Question: I'm trying to create a flowchart with jsPlumb. I have two elements and I want to connect them with a line. I want a line, but not a huge dot as I currently have. I've tried setting the radius of the dot everywhere I can, but it seems unaffected and remains at the default 20px. What am I doing wrong?
'''
<div id="start">Start</div>
<div id="msgtype">Lorem ipsum dolor sit amet</div>
jsPlumb.importDefaults({
Endpoints : [ [ 'Dot', {radius:1} ], [ 'Dot', { radius:1 } ]]
});
var connectorPaintStyle = {
lineWidth:4,
fillStyle:'#333333',
joinstyle:'round',
outlineWidth:0,
radius: 1,
}
var eleStart = jsPlumb.addEndpoint('start', {
isSource:true,
isTarget:false
});
var eleMsgtypeTop = jsPlumb.addEndpoint('msgtype', {
isTarget:true,
parameters:{
endpoint:'dot',
radius: 1
},
anchor: 'TopCenter',
radius: 1,
connectorStyle:connectorPaintStyle
});
jsPlumb.connect({ source:eleStart,
target:eleMsgtypeTop,
connectorStyle:connectorPaintStyle,
endpoint:[ 'Dot', { radius:1, hoverClass:'myEndpointHover' }],
connectorStyle:connectorPaintStyle
});
'''
Producing this:

<URL>
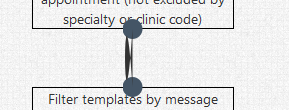
Answer: Try this: <URL>
'''
;(function () {
window.jsPlumbDemo = {
init: function () {
jsPlumb.importDefaults({
DragOptions: {
cursor: "pointer",
zIndex: 2000
},
HoverClass: "connector-hover"
});
var connectorStrokeColor = "rgba(50, 50, 200, 1)",
connectorHighlightStrokeColor = "rgba(180, 180, 200, 1)",
hoverPaintStyle = {
strokeStyle: "#7ec3d9"
};
var connection1 = jsPlumb.connect({
source: "start",
target: "msgtype",
connector: "Bezier",
cssClass: "c1",
endpoint: "Blank",
endpointClass: "c1Endpoint",
anchors: ["BottomCenter", [0.75, 0, 0, -1]],
paintStyle: {
lineWidth: 6,
strokeStyle: "#a7b04b",
outlineWidth: 1,
outlineColor: "#666"
},
endpointStyle: {
fillStyle: "#a7b04b"
},
hoverPaintStyle: hoverPaintStyle
});
// make all .window divs draggable
jsPlumb.draggable(jsPlumb.getSelector(".window"));
}
};
})();
jsPlumb.bind("ready", function () {
jsPlumb.init();
// chrome fix.
document.onselectstart = function () {
return false;
};
// render mode
var resetRenderMode = function (desiredMode) {
var newMode = jsPlumb.setRenderMode(desiredMode);
$(".rmode").removeClass("selected");
$(".rmode[mode='" + newMode + "']").addClass("selected");
$(".rmode[mode='canvas']").attr("disabled", !jsPlumb.isCanvasAvailable());
$(".rmode[mode='svg']").attr("disabled", !jsPlumb.isSVGAvailable());
$(".rmode[mode='vml']").attr("disabled", !jsPlumb.isVMLAvailable());
//var disableList = (newMode === jsPlumb.VML) ? ",.rmode[mode='svg']" : ".rmode[mode='vml']";
// $(disableList).attr("disabled", true);
jsPlumbDemo.init();
};
$(".rmode").bind("click", function () {
var desiredMode = $(this).attr("mode");
if (jsPlumbDemo.reset) jsPlumbDemo.reset();
jsPlumb.reset();
resetRenderMode(desiredMode);
});
// explanation div is draggable
$("#explanation,.renderMode").draggable();
resetRenderMode(jsPlumb.SVG);
});
'''